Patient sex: M
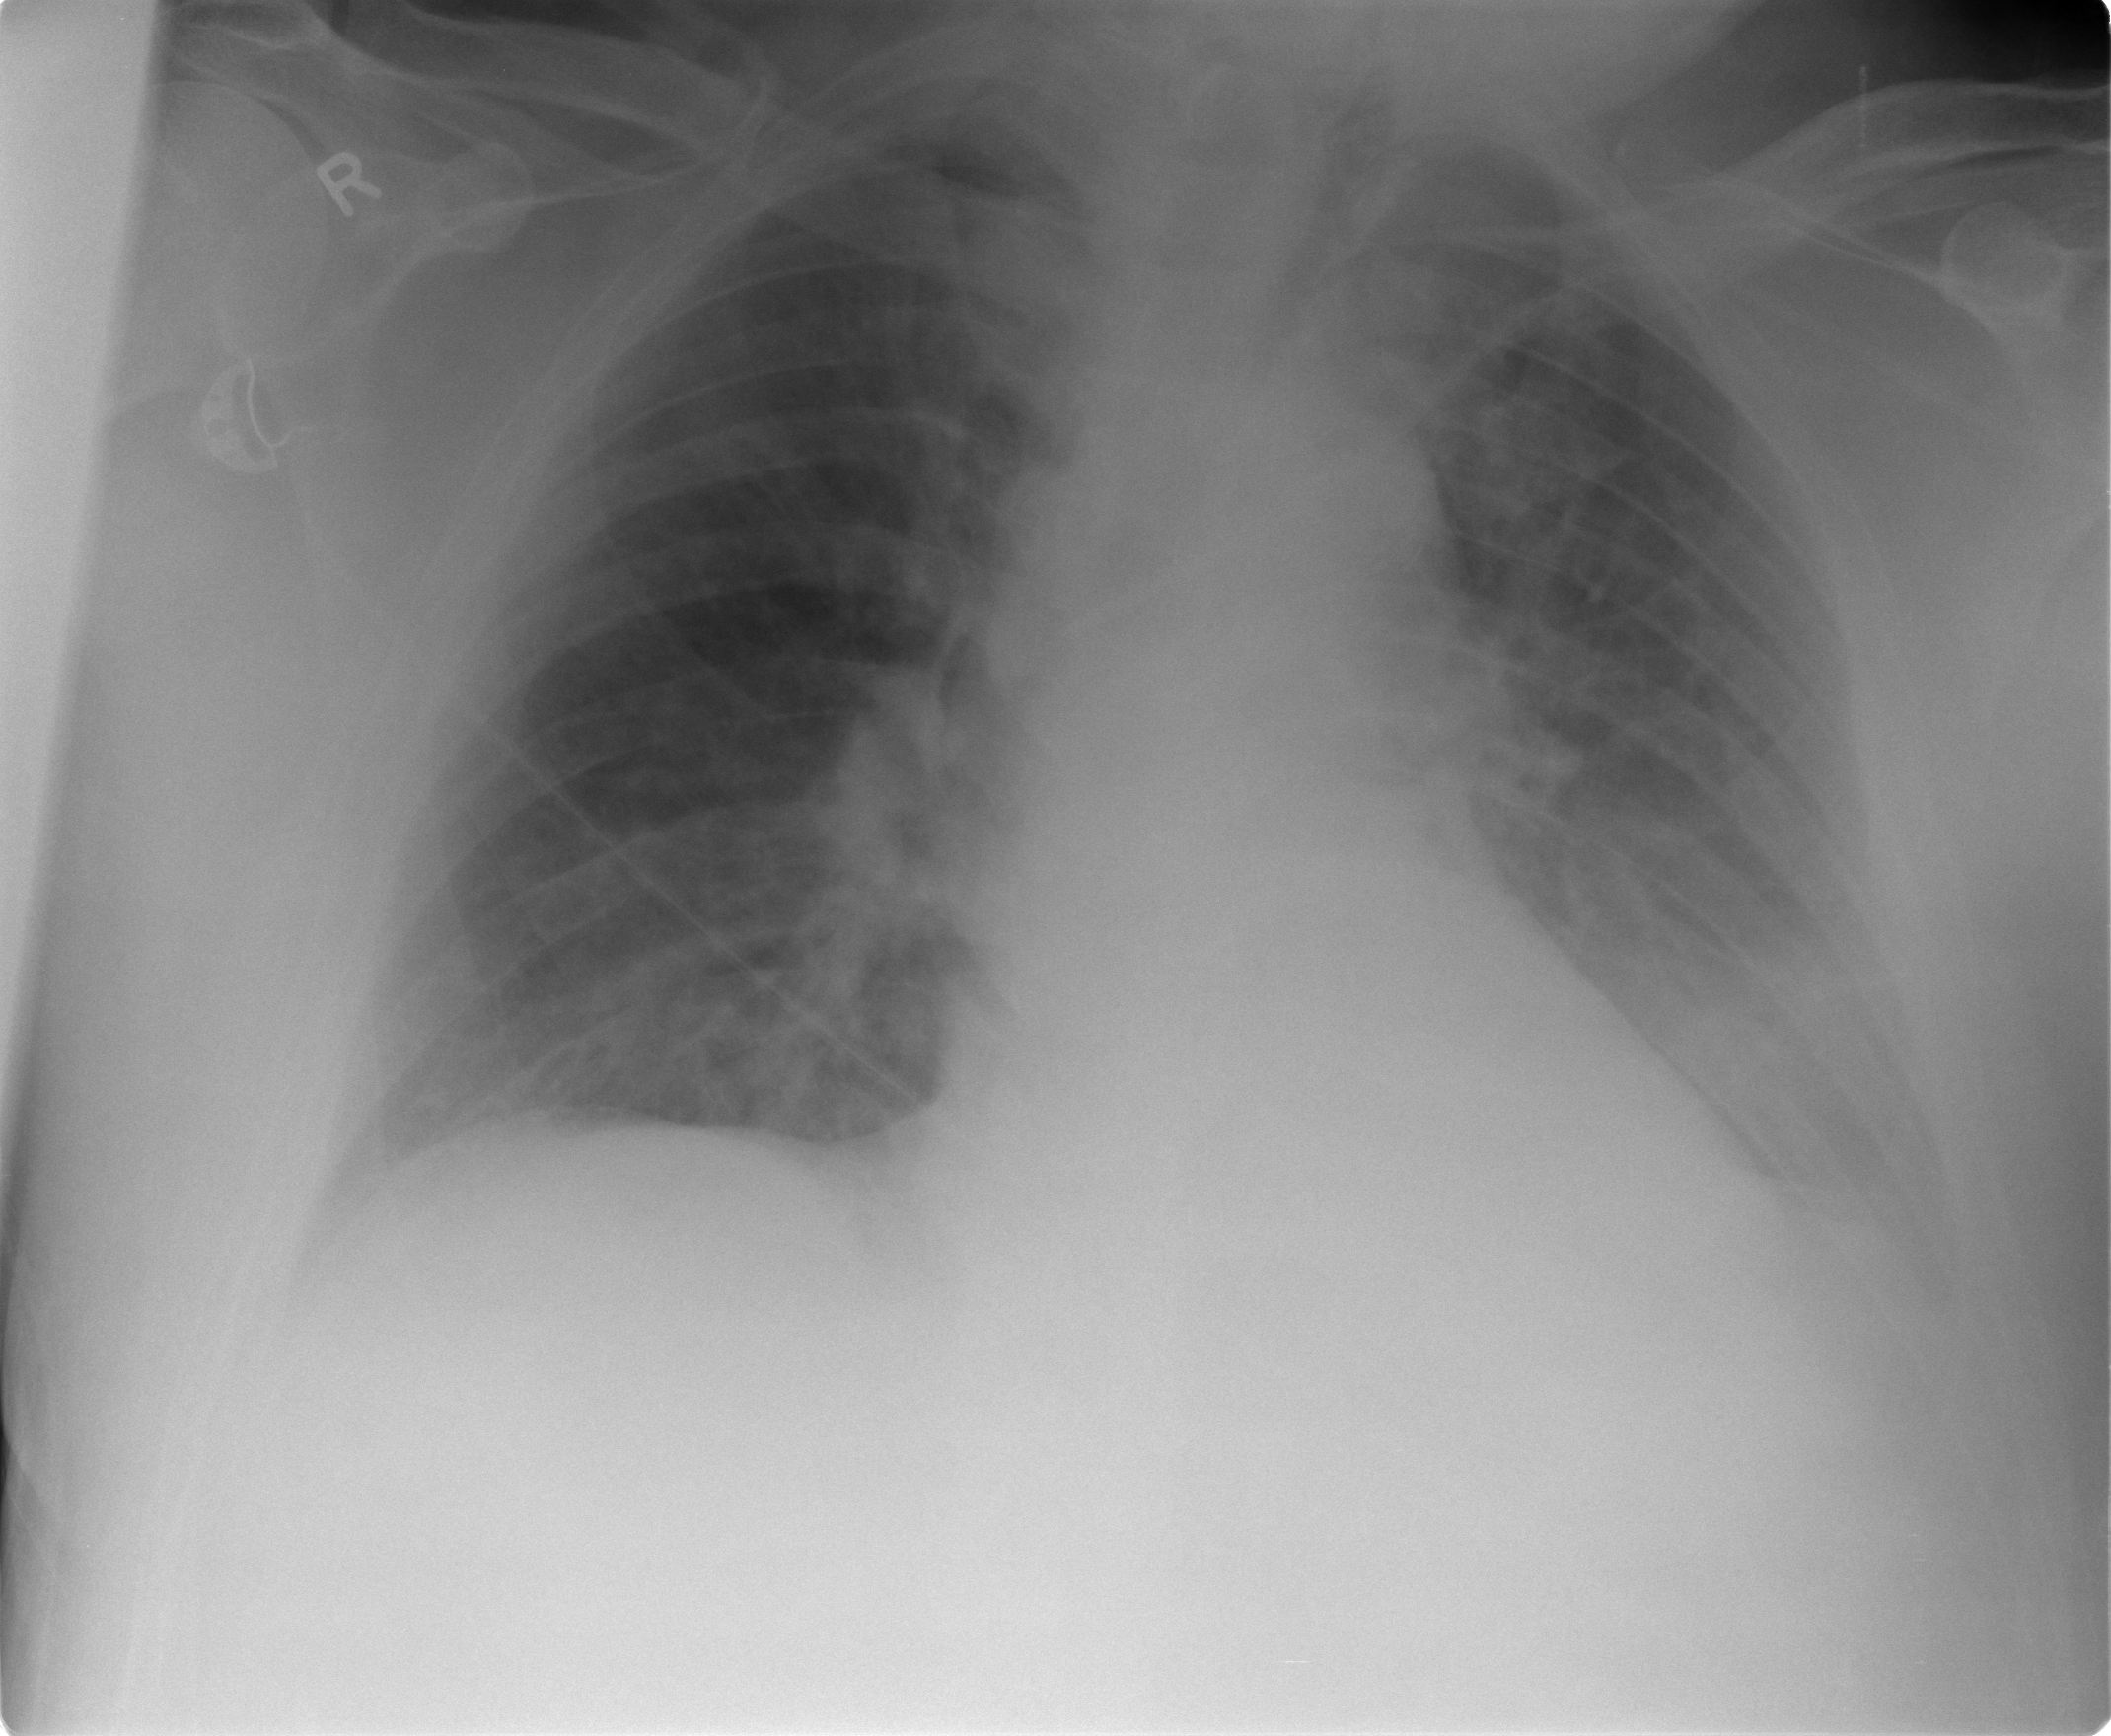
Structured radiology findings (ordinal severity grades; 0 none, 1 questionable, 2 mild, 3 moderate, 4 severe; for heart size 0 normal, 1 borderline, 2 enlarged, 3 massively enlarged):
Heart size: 0
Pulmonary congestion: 1
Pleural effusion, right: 0
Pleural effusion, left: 2
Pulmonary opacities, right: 0
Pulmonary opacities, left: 0
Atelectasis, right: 0
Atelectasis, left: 2